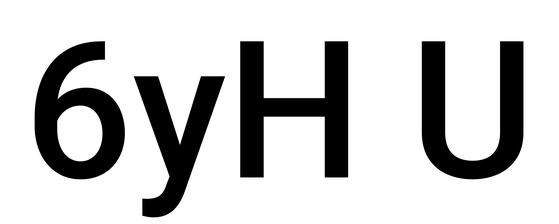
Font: Roboto_Medium